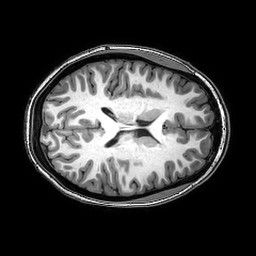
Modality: T1w
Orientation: axial
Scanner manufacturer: philips
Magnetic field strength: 3 T
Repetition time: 0.008203 s
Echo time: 0.00375 s